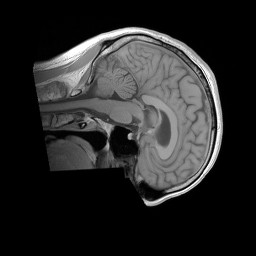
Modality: T1w
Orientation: sagittal
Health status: ill
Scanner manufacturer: siemens
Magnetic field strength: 3 T
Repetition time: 0.4 s
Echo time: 0.00272 s